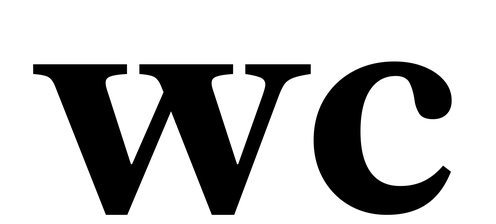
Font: LibreCaslonText_Bold